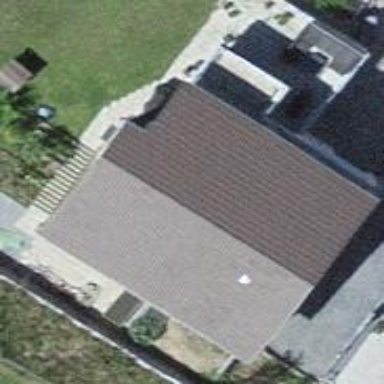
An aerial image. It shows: Simple and straightforward house.